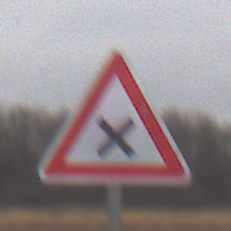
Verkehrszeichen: KreuzungOderEinmuendung
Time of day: Midday
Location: Outdoor (RoadRail)
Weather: Overcast
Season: NotSpecified
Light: Natural